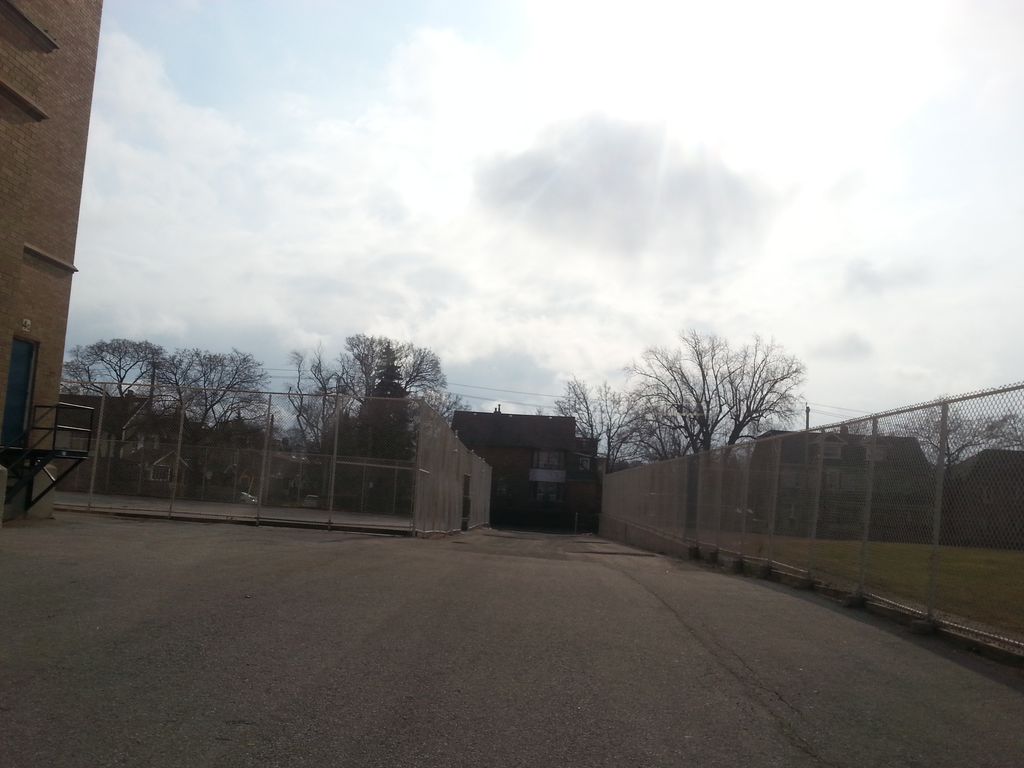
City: toronto